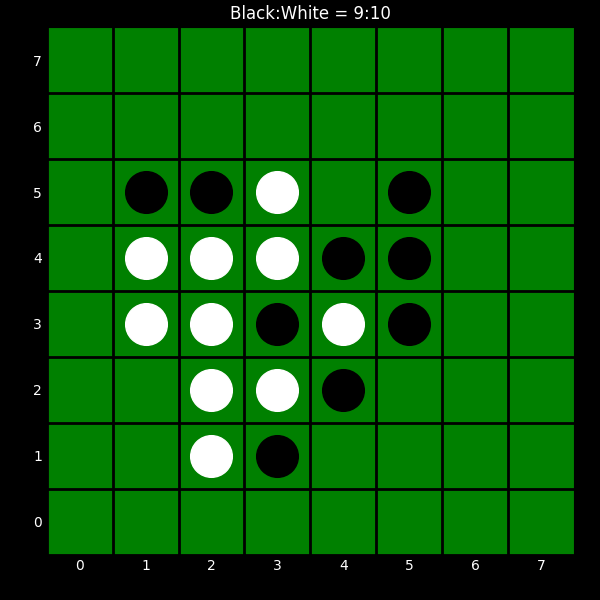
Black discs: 9
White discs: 10